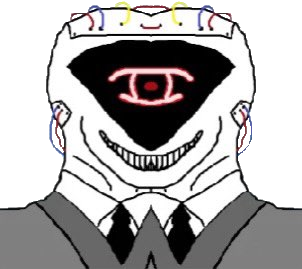
Label: 5_Oomer